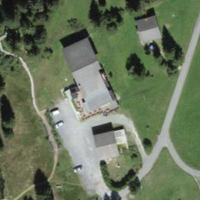
EUNIS habitat code: 24
Species observed at this site:
Sorbus aucuparia